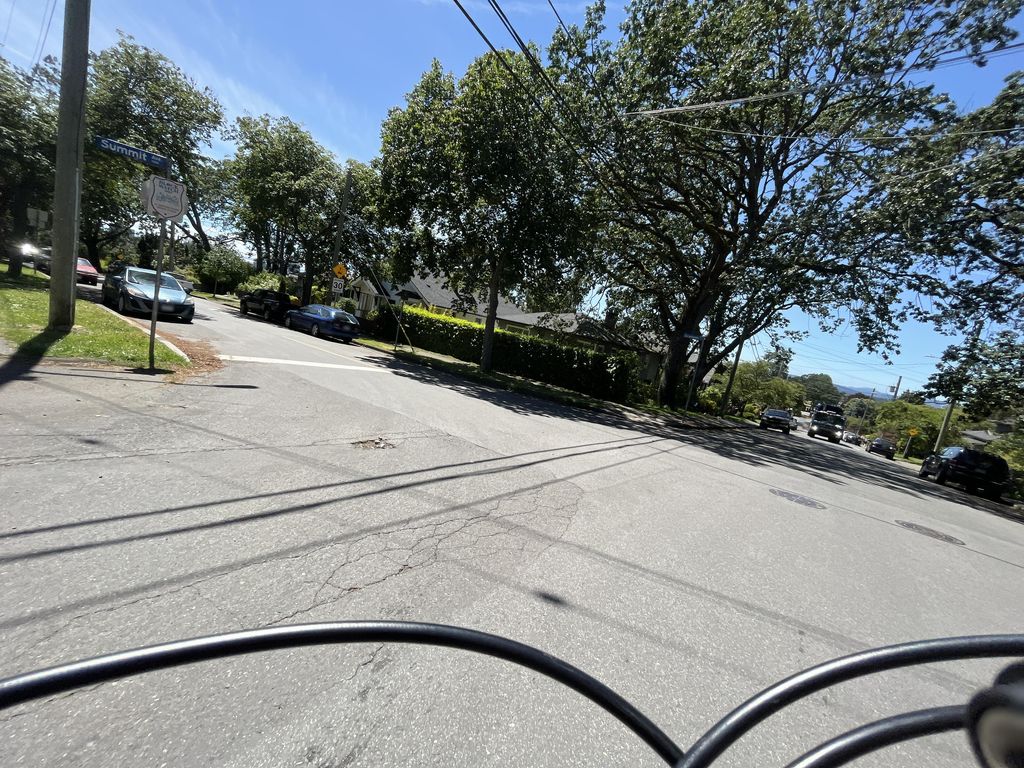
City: victoria